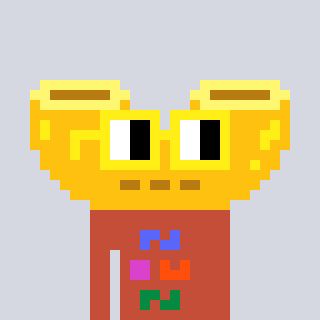
a pixel art character with square yellow glasses, a macaroni-shaped head and a rust-colored body on a cool background